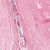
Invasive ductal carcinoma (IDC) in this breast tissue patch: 0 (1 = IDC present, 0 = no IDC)